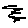
Label: zigzag